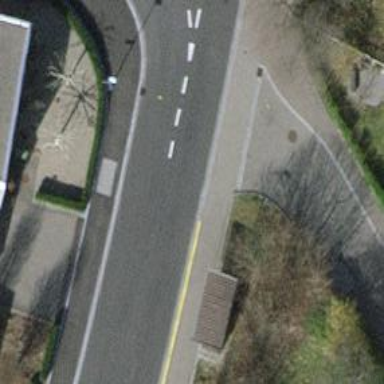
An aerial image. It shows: Public transport stop position.